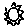
Label: sun